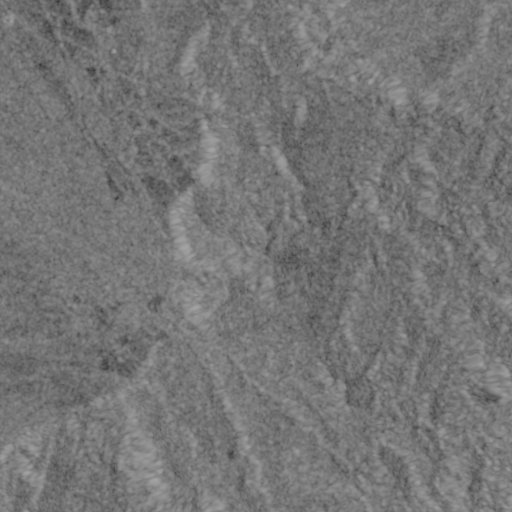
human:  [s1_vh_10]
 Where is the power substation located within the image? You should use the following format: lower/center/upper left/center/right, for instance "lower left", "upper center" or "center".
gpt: The power substation is located in the upper left of the image.
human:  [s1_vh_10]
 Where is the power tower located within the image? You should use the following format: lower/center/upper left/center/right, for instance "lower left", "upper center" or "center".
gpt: The power tower is located in the upper of the image.
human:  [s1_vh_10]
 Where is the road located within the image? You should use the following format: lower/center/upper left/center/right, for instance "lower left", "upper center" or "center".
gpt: There is no road in the image.

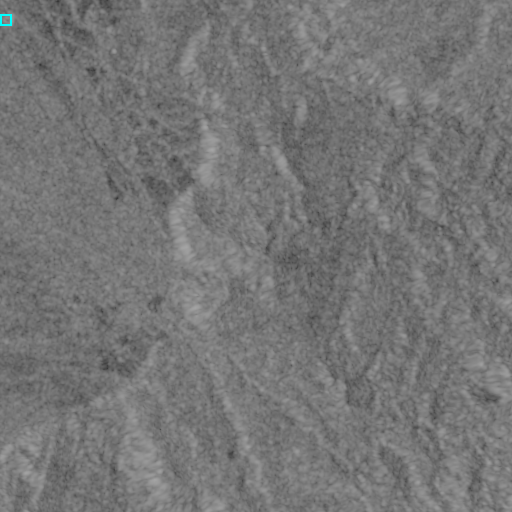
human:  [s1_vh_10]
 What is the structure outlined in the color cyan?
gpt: The structure outlined in cyan is a power substation.
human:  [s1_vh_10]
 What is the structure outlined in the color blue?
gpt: There is no blue outline.